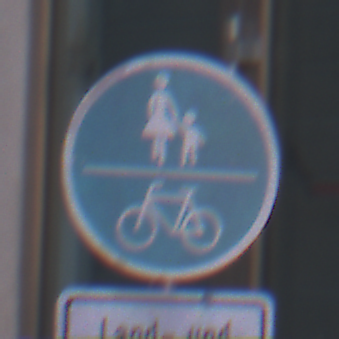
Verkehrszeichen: GemeinsamerGehUndRadweg
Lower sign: BesondereFahrzeugeUndTransportgueter8
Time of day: MorningAfternoon
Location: Outdoor (Urban)
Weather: PartlyCloudy
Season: NotSpecified
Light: Natural